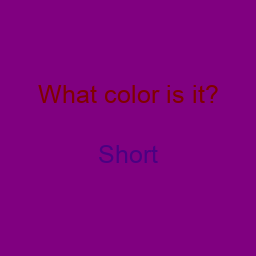
Color: indigo
Background color: purple
Question text color: maroon